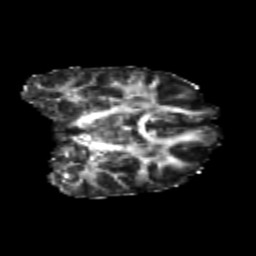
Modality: FA
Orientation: coronal
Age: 22
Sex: female
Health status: healthy
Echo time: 0.074 s